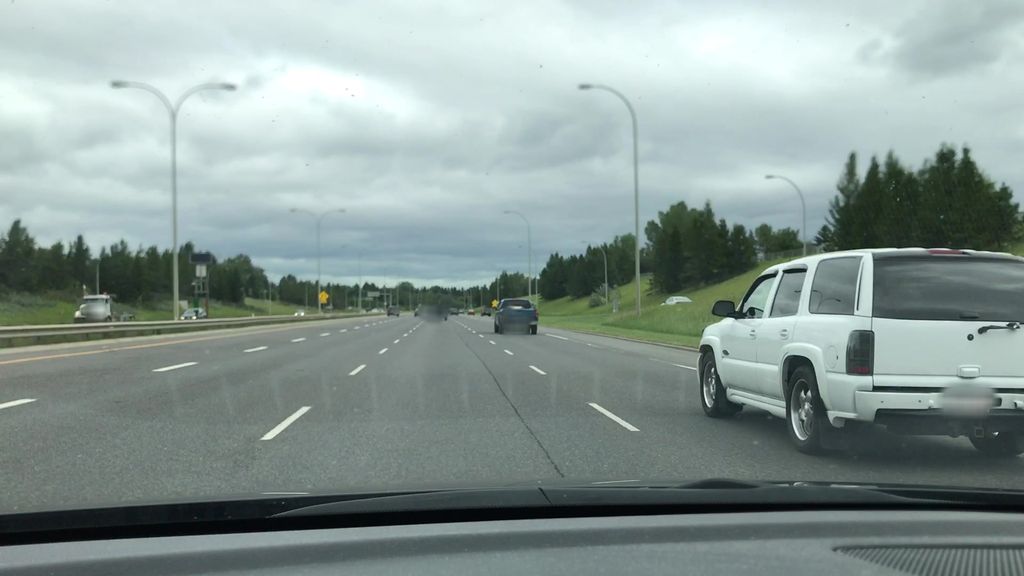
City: edmonton